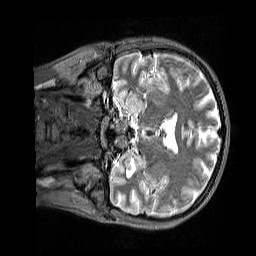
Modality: T2w
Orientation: coronal
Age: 30
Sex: female
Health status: healthy
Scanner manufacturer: siemens
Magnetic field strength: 3 T
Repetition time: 3.2 s
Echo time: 0.568 s